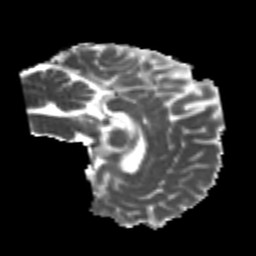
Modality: MD
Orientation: sagittal
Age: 23
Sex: male
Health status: healthy
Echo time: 0.074 s